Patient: sex M, age 57
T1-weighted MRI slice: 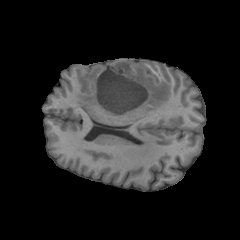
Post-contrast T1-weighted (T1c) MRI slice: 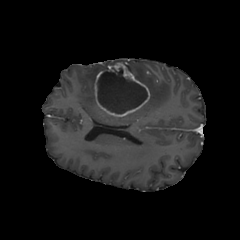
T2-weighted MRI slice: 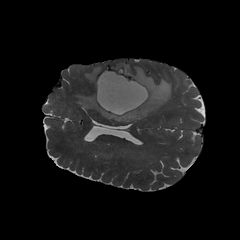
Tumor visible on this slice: yes
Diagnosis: Glioblastoma, IDH-wildtype
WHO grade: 4